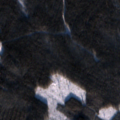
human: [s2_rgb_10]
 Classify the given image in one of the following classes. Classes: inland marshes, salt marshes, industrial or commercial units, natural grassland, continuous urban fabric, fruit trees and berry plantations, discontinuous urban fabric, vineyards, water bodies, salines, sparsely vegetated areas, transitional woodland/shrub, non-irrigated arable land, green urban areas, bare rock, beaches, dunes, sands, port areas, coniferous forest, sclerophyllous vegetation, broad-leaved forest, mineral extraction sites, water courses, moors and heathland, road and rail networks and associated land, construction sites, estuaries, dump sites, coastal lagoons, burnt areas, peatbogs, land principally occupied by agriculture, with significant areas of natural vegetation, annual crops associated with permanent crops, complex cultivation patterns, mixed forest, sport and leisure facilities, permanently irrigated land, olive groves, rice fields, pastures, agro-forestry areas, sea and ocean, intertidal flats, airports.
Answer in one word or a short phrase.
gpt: coniferous forest